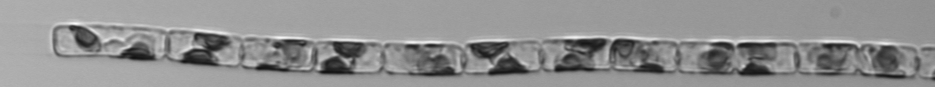
Label: Guinardia_delicatula